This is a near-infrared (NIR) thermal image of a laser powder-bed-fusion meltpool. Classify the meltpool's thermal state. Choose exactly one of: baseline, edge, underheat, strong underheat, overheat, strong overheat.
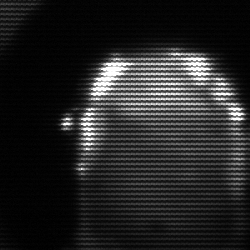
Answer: baseline